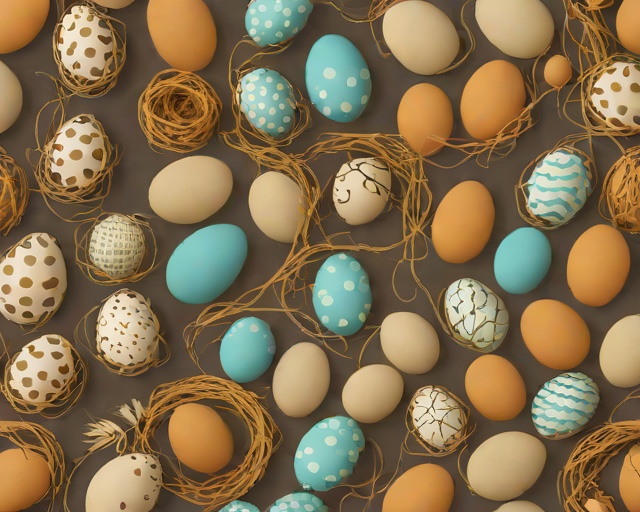
Category: Easter